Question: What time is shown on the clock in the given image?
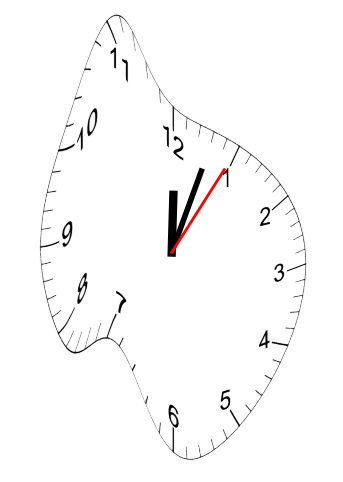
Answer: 12:03:05